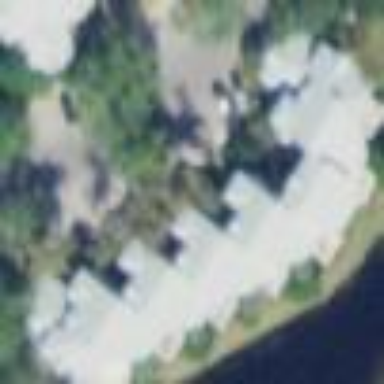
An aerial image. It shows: Terrace building.